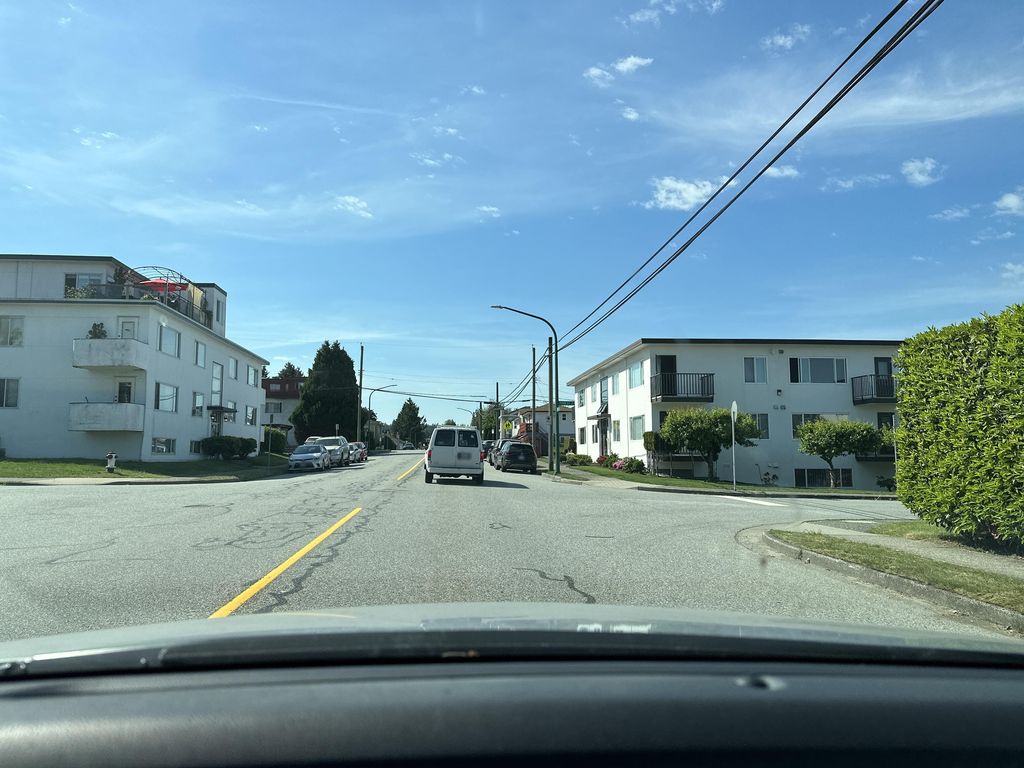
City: vancouver